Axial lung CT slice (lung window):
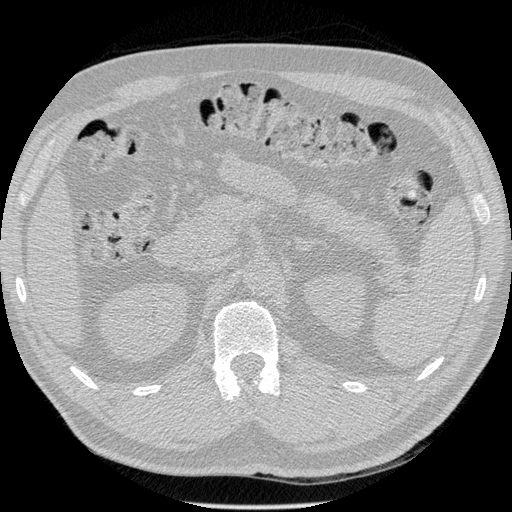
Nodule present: no